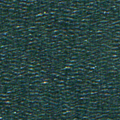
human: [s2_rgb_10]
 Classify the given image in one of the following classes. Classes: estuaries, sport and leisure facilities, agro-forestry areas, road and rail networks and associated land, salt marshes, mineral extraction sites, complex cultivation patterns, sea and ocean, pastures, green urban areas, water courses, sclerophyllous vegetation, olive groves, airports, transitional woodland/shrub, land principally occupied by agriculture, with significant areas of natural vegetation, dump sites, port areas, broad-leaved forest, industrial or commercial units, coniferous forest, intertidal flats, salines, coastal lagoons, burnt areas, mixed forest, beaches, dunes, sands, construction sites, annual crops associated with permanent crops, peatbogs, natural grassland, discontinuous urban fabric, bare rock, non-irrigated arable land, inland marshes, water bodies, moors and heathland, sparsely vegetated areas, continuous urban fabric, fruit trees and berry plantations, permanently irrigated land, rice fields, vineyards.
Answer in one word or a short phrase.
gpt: sea and ocean